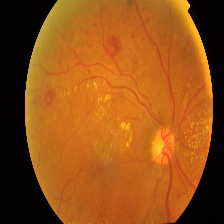
Diabetic retinopathy grade: Proliferative DR